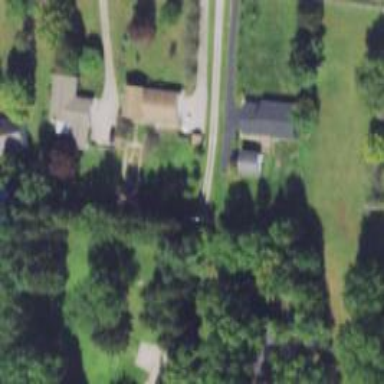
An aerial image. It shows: Driveway.